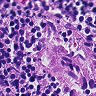
Metastatic tissue present: yes